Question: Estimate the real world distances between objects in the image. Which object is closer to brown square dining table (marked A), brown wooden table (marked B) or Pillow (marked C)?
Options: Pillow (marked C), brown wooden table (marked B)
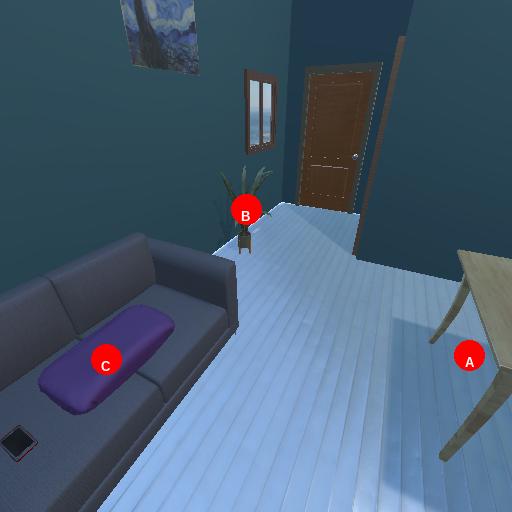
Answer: Pillow (marked C)